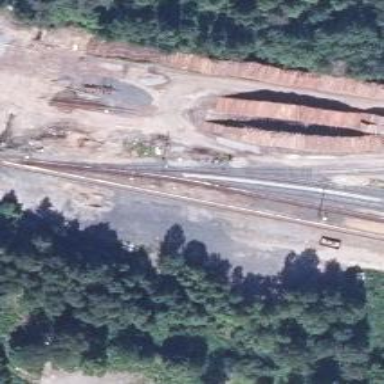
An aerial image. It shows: Wedge is used for the railway derail.